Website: walmart
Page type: payment
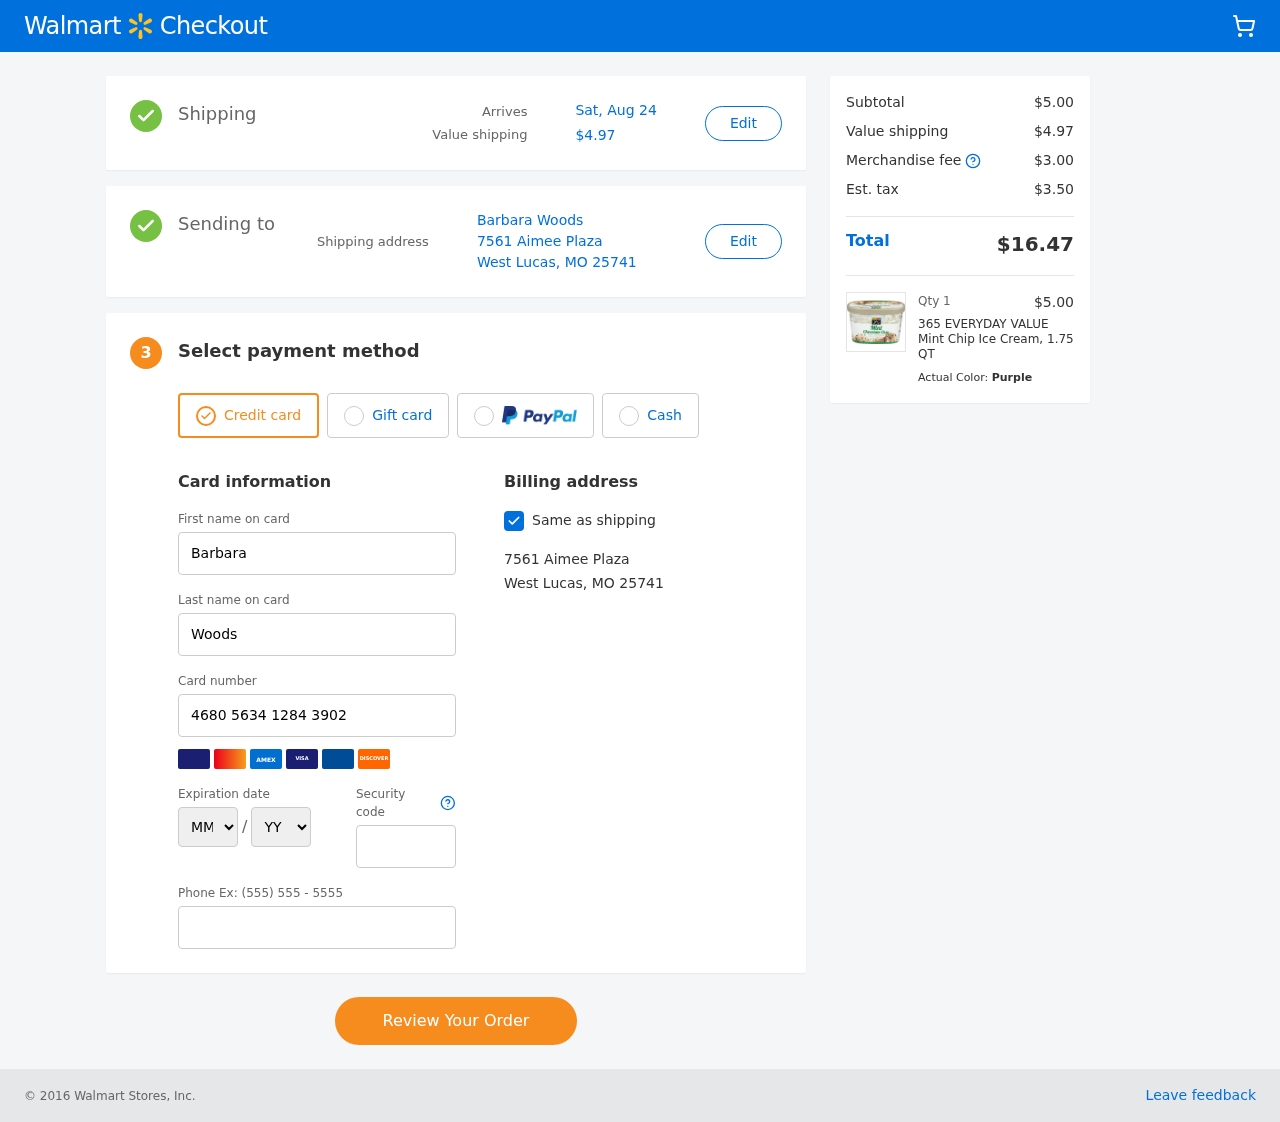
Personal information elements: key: PII_CARD_EXPIRY_MONTH
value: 04
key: PII_CARD_EXPIRY_YEAR
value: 30
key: PII_CITY_STATE_ZIP
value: West Lucas, MO 25741
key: PII_FULLNAME
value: Barbara Woods
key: PII_STREET
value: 7561 Aimee Plaza
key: PII_FIRSTNAME
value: Barbara
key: PII_LASTNAME
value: Woods
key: PII_CARD_NUMBER
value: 4680 5634 1284 3902
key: PII_CARD_CVV
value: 712
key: PII_PHONE
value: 5297624556
Product elements: key: PRODUCT1_NAME
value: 365 EVERYDAY VALUE Mint Chip Ice Cream, 1.75 QT
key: PRODUCT1_PRICE
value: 5
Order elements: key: ORDER_DELIVERY_DATE
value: Sat, Aug 24
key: ORDER_SHIPPING_COST
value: $4.97
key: ORDER_SUBTOTAL
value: $5.00
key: ORDER_MERCHANDISE_FEE
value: $3.00
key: ORDER_TAX
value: $3.50
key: ORDER_TOTAL
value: $16.47
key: ORDER_NUM_ITEMS
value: Qty 1